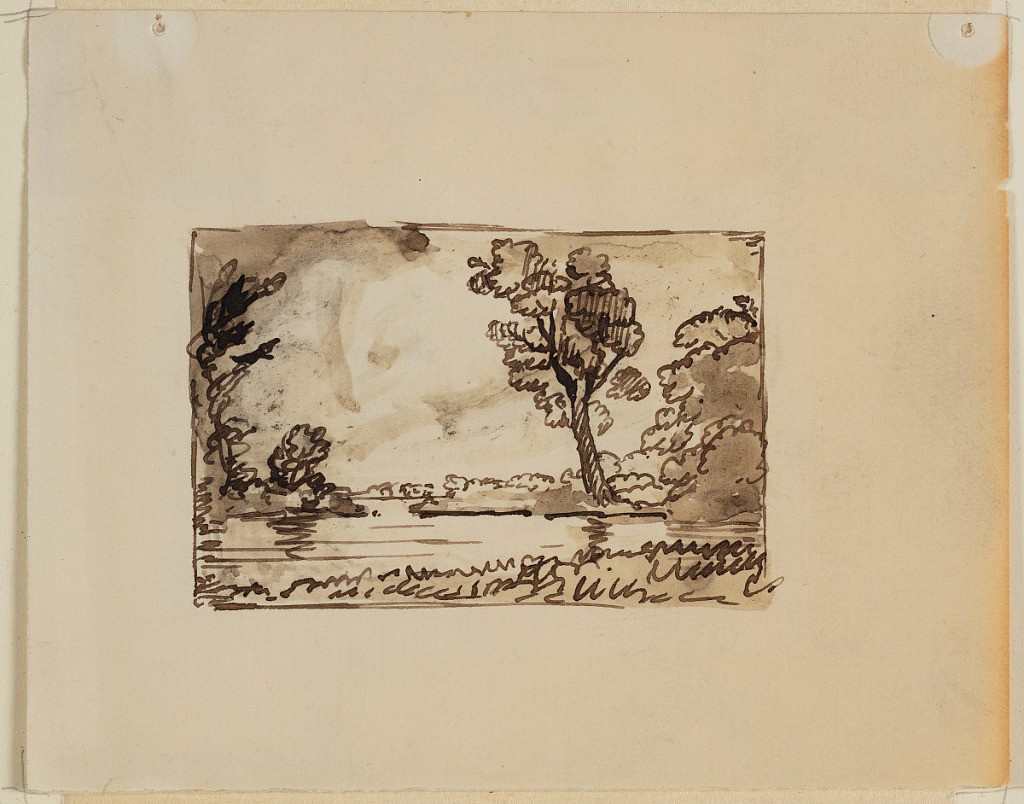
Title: Imaginary Landscape with View of a Lake
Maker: Frederic Edwin Church, American, 1826–1900
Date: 1870–75
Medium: Pen and dark brown ink on off-white laid paper
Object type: Drawing
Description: Landscape sketch showing a view of a landscape with a lake and a tall tree. A grassy shoreline extends across the immediate foreground along the lower margin. At center right, a tall deciduous tree grows out of another grassy bank, visible in the middle distance across rippling water. Trees and bushes frame the view at left and right while other foliage extends into the background. The sky above is largely clear and open.